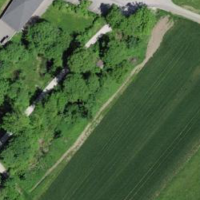
EUNIS habitat code: 25
Species observed at this site:
Allium ursinum
Prunus spinosa
Nuphar lutea
Corylus avellana